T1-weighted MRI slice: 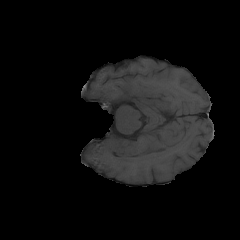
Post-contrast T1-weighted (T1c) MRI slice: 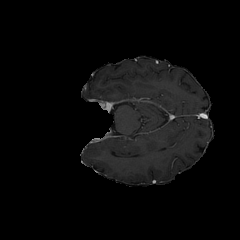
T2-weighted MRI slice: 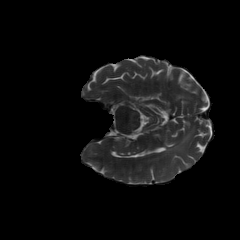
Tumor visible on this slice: no